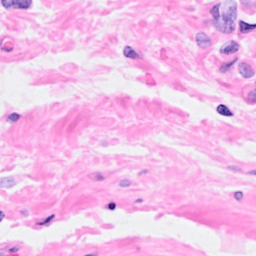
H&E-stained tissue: Breast